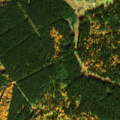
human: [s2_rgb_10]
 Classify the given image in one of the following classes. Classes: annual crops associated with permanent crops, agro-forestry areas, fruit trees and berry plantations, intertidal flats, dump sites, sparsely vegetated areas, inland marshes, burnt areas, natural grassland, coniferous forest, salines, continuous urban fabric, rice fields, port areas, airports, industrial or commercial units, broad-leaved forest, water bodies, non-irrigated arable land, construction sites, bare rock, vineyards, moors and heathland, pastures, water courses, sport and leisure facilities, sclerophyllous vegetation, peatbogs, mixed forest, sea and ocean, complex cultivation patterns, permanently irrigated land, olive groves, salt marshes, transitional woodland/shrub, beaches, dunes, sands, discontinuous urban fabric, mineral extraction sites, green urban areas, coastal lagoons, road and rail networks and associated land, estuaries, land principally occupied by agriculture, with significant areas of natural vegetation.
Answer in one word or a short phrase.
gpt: coniferous forest, mixed forest